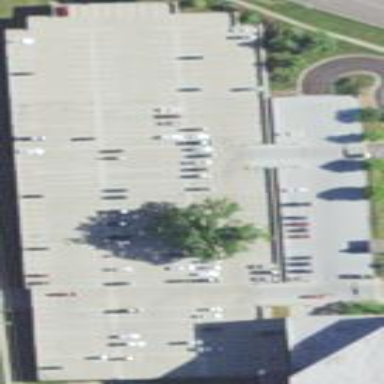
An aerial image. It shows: Multi-storey parking facility.